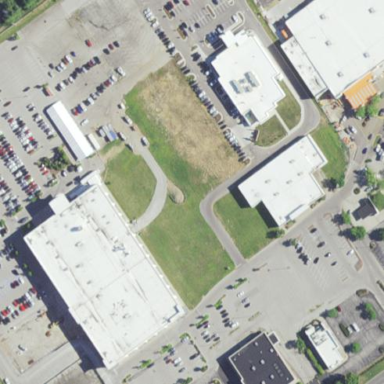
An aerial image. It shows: Clinic building offering healthcare services.